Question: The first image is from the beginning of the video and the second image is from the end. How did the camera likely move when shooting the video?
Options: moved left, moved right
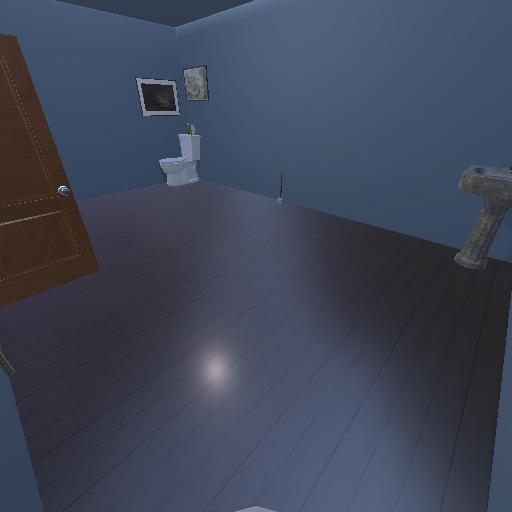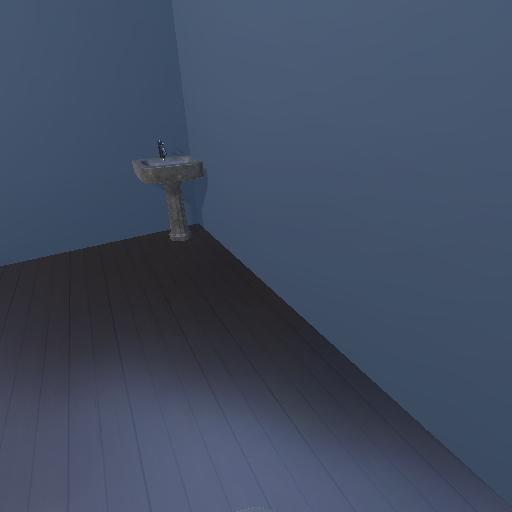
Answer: moved left